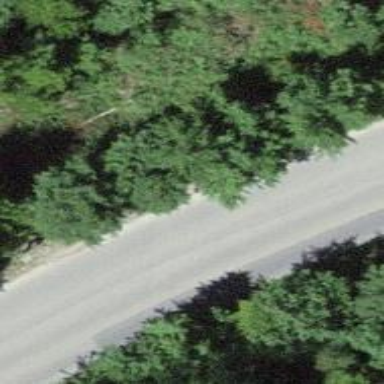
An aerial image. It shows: Paved tertiary road.